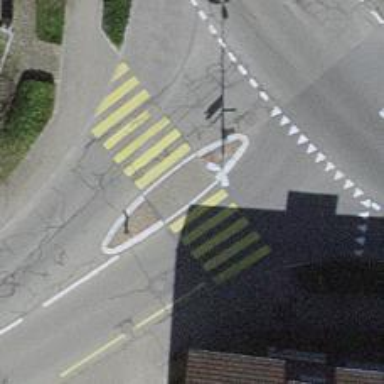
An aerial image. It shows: Uncontrolled crossing with zebra marking and island.